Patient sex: M
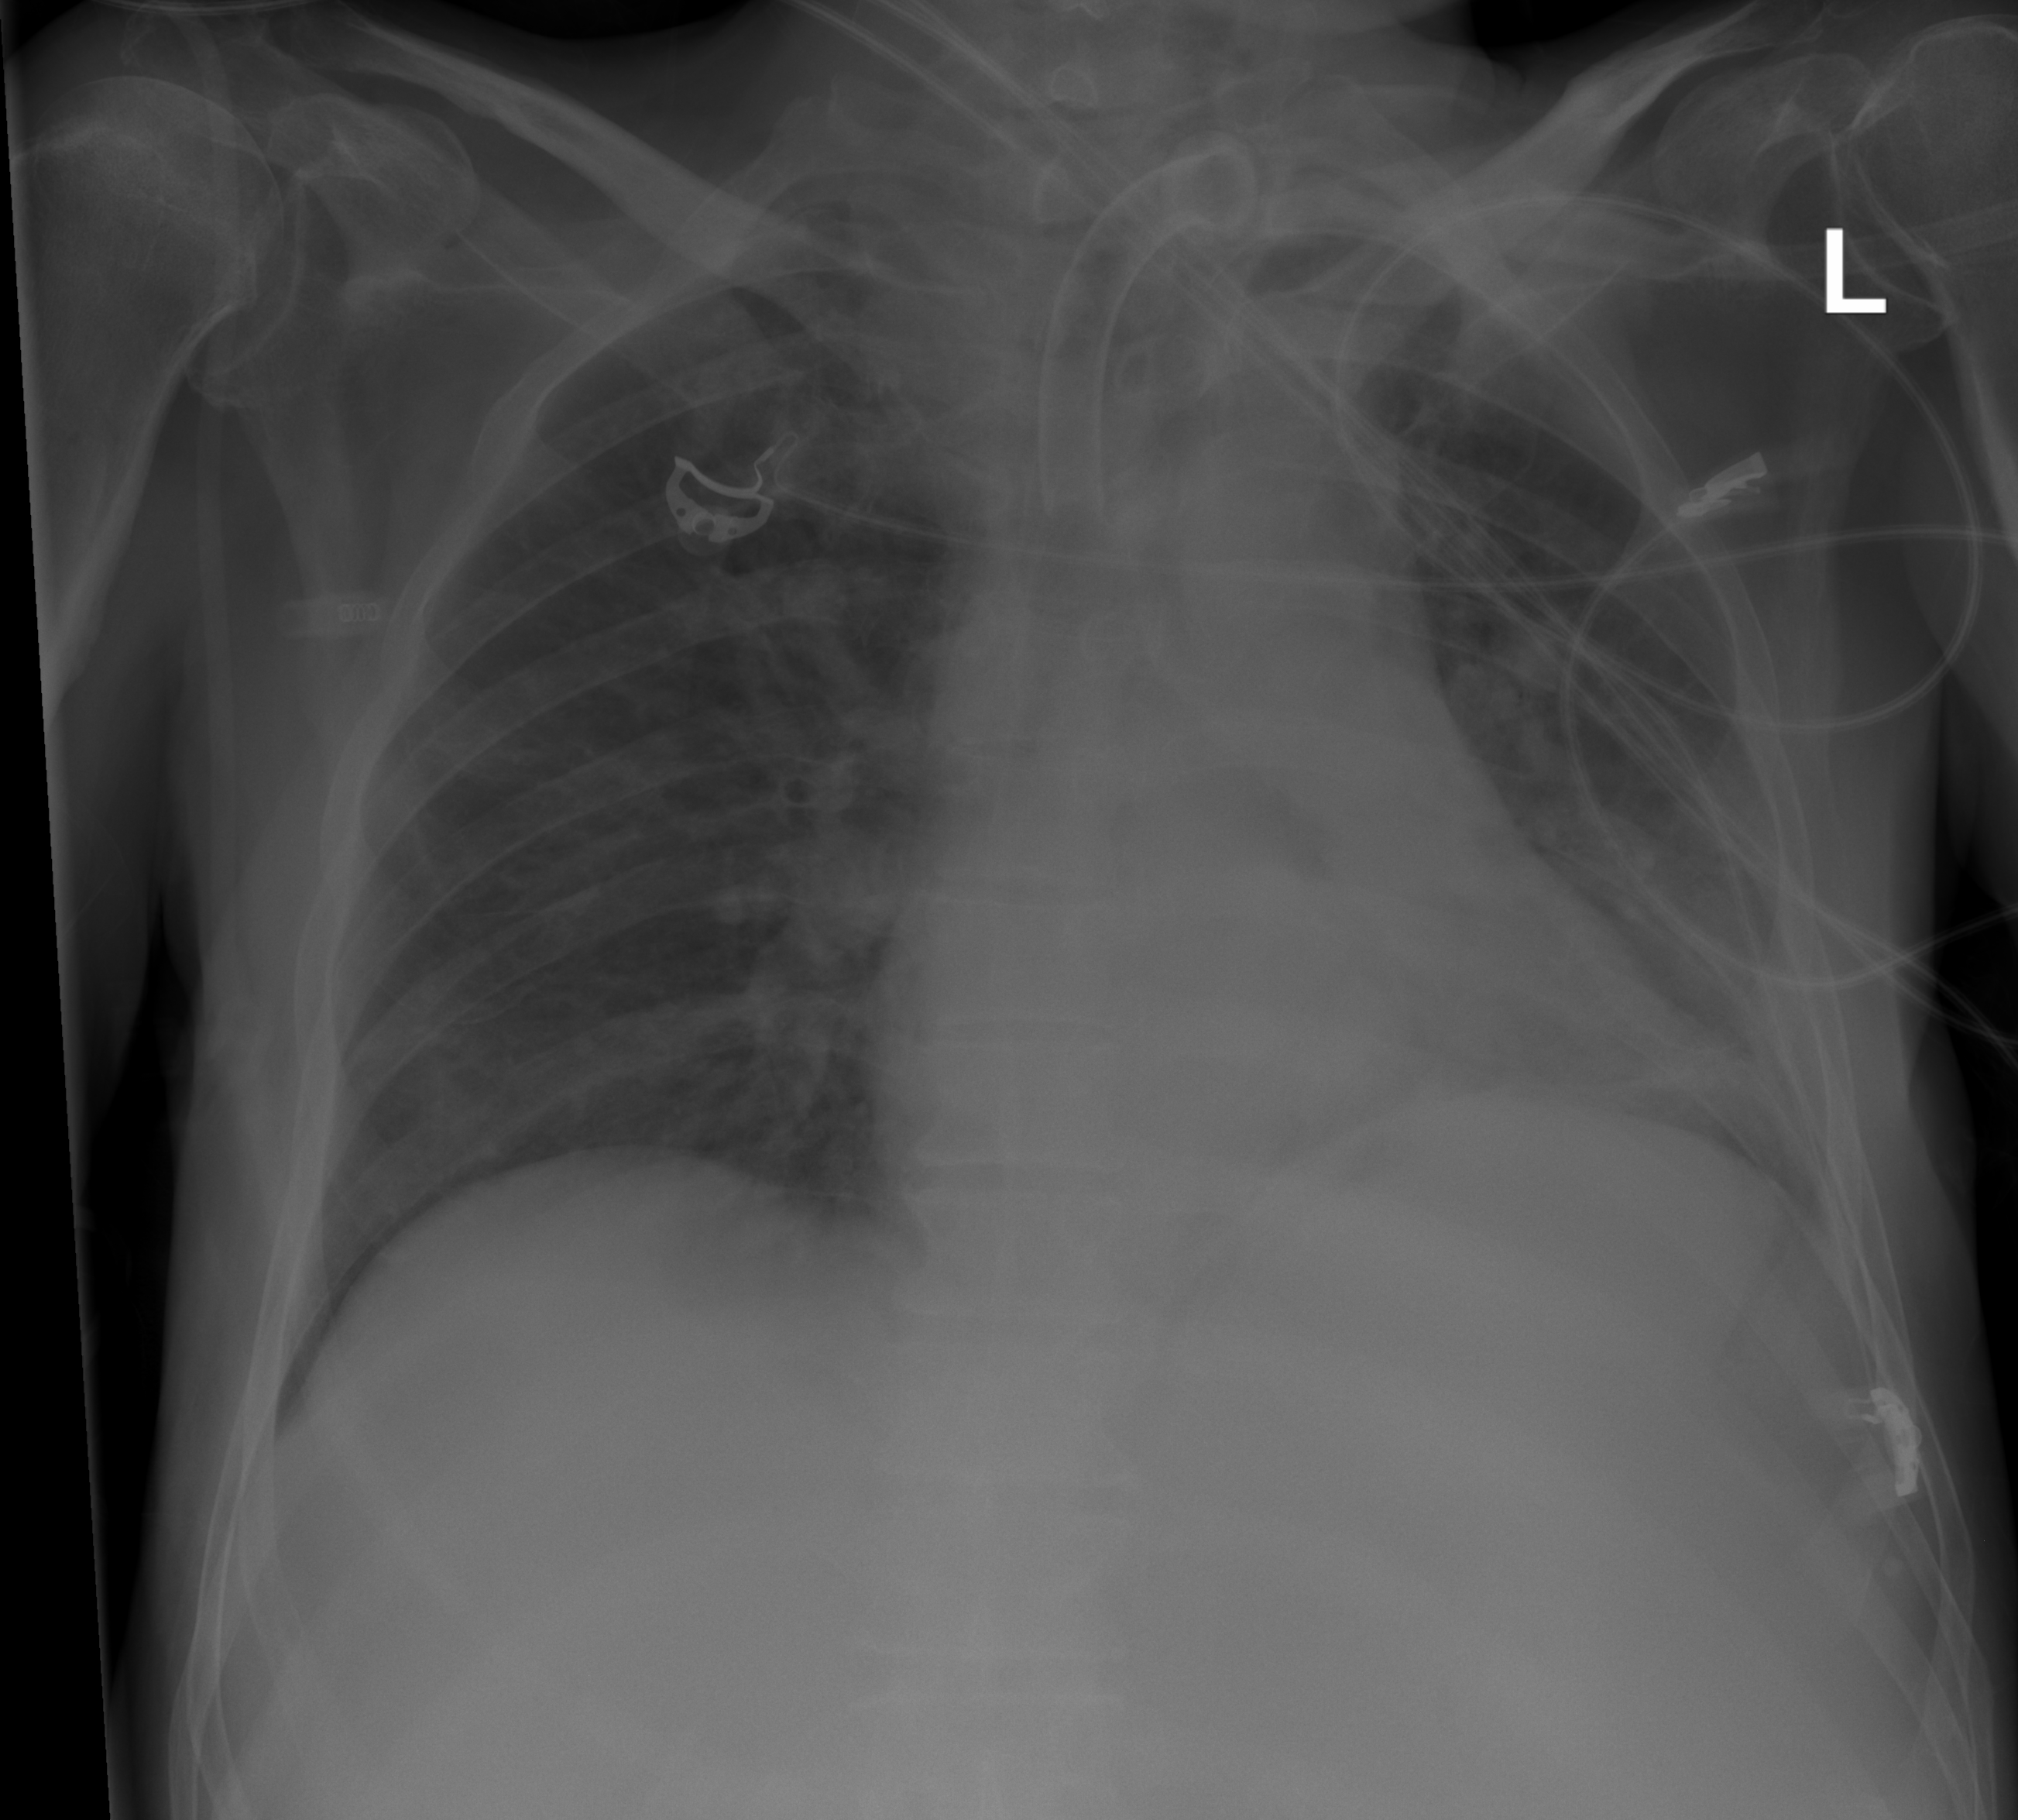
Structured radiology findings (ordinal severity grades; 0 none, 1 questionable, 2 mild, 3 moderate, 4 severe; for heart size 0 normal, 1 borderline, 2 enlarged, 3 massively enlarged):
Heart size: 2
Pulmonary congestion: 2
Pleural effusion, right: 0
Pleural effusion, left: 2
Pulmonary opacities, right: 0
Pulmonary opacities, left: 2
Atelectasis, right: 1
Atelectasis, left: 2